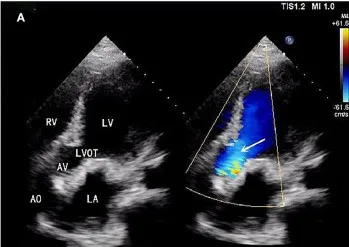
(A) Left ventricular outflow tract obstruction disappeared (Gradients of LVOT 7 mmHg).
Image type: radiology (ultrasound)